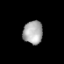
Tissue: prostate
Cell type: Myeloid cells
Senescence score: 0.7123
Nuclear area (px): 447
Mean DAPI intensity: 168.573